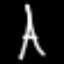
Label: The Eiffel Tower